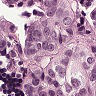
Metastatic tissue present: yes